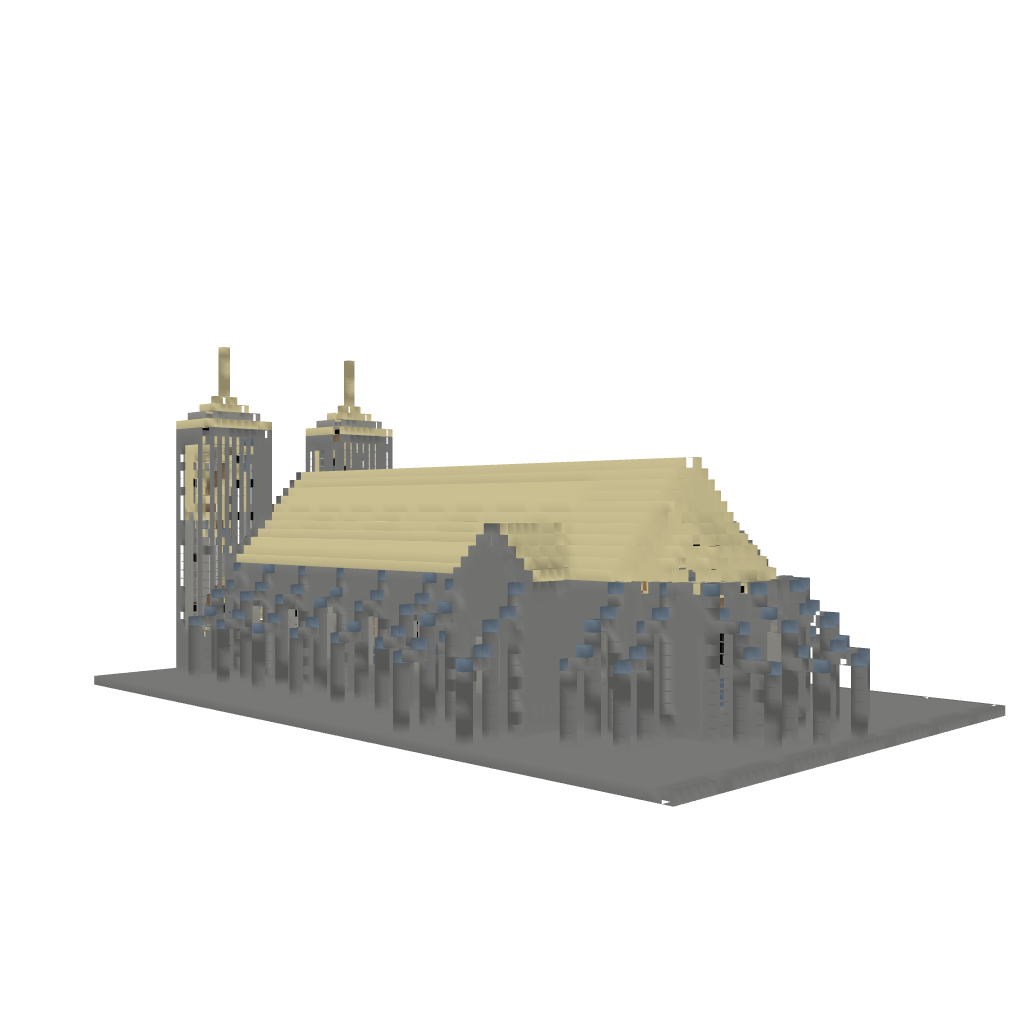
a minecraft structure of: cathedral